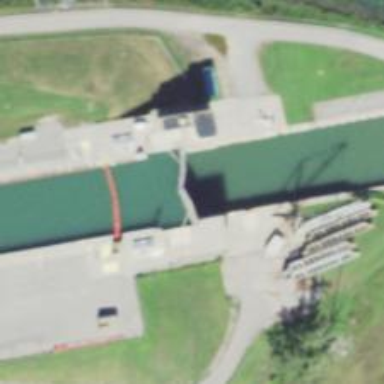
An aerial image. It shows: Lock gate along waterway.